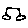
Label: hexagon